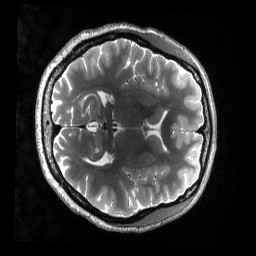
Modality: T2w
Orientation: axial
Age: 39
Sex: female
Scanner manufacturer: siemens
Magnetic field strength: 3 T
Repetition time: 3.2 s
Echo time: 0.563 s